Field crop: tomato
Growth stage: 2
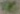
Species: solanum